Aerial crown-view tile of a tropical tree (Barro Colorado Island, Panama), acquired 20250217:
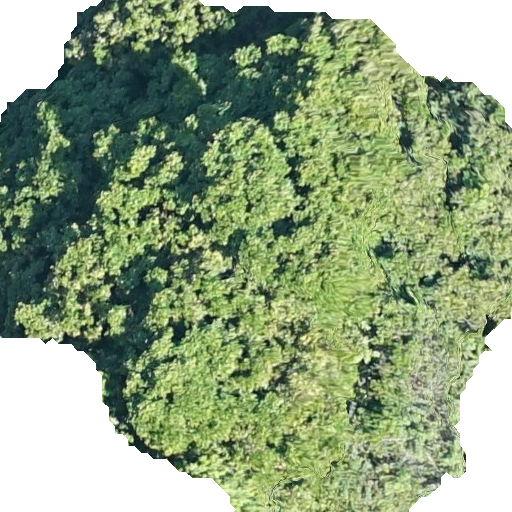
Species: Prioria copaifera
GBIF accepted scientific name: Prioria copaifera
Crown area: 332.218 m²